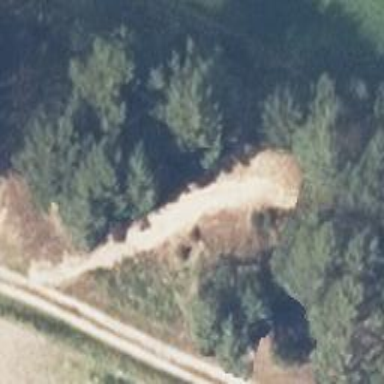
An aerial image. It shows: Track with grade 5 tracktype.